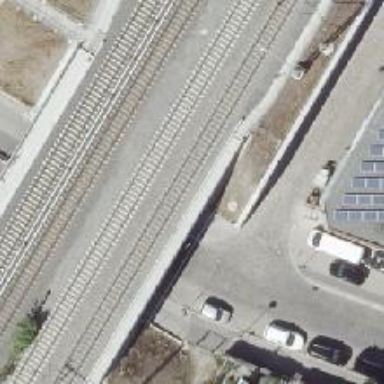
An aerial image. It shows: Bridge over railway with electrified contact lines.